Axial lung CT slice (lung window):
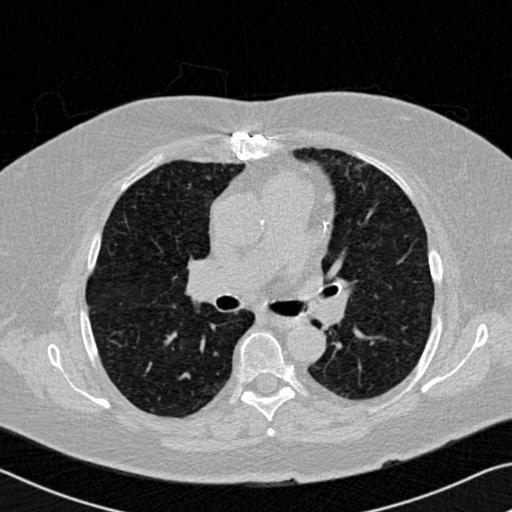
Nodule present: no